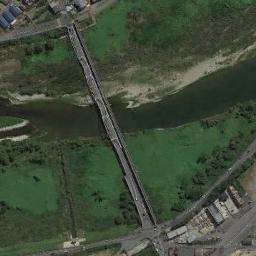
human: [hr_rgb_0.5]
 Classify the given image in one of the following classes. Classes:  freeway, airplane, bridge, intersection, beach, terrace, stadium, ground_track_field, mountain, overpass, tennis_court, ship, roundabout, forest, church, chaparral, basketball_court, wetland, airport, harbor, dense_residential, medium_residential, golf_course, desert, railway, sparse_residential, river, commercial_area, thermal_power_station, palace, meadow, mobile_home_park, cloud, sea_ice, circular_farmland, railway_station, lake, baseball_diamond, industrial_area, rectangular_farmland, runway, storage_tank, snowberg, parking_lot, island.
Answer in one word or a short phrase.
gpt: bridge